Aerial crown-view tile of a tropical tree (Barro Colorado Island, Panama), acquired 20241112:
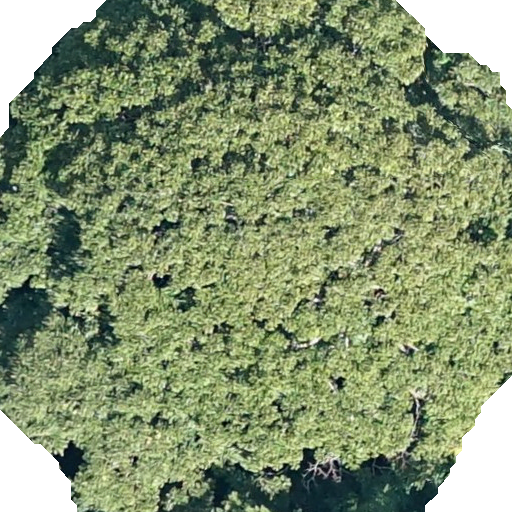
Species: Dipteryx oleifera
GBIF accepted scientific name: Dipteryx oleifera
Crown area: 443.214 m²